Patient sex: M
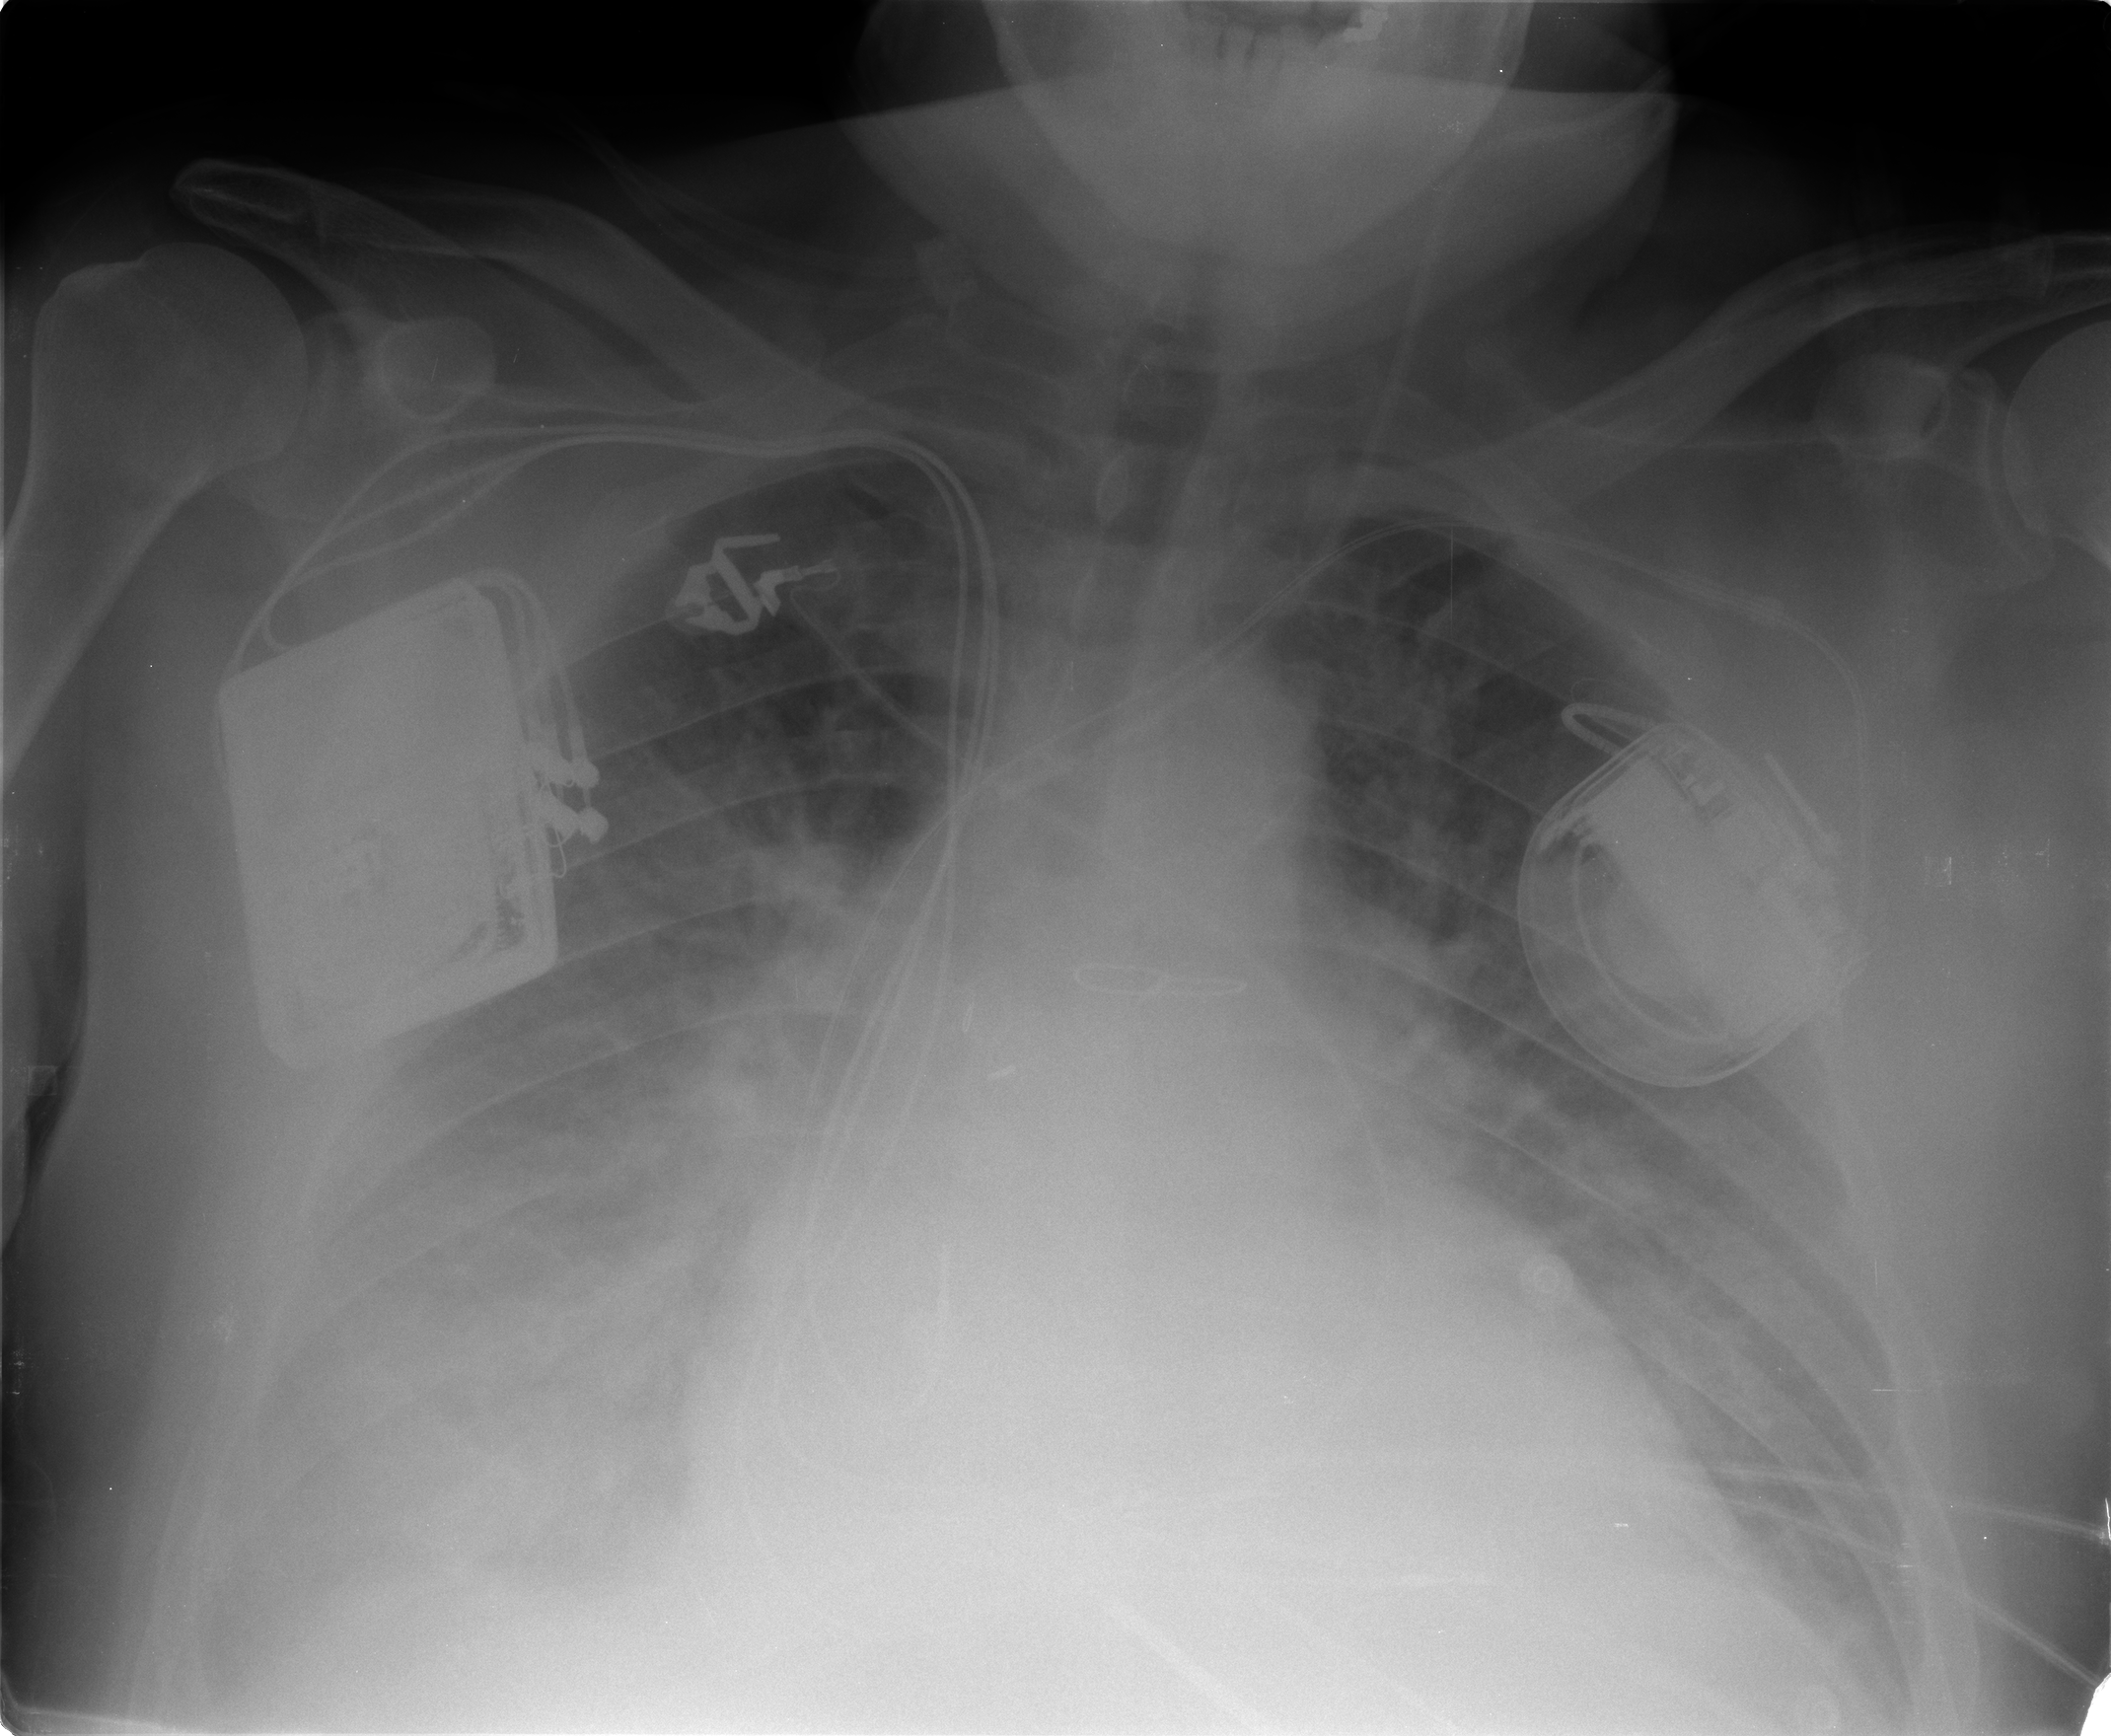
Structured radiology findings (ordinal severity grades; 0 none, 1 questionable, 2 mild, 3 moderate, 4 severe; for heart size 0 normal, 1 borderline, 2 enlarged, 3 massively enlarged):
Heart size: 2
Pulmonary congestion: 3
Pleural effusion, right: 3
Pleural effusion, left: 2
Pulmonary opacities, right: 1
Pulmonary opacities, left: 2
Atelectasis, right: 2
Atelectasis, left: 2